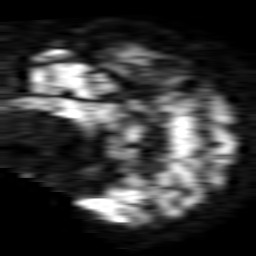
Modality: TRACE
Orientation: sagittal
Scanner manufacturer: philips
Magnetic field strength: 1.5 T
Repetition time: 4.576 s
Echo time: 0.07843 s